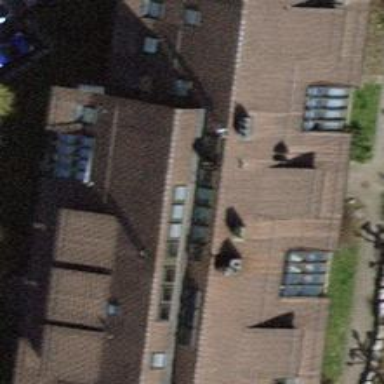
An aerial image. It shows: Building.